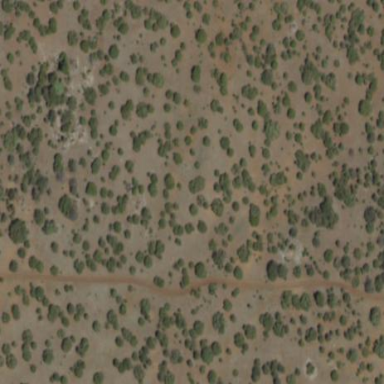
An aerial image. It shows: Area covered in scrub vegetation.